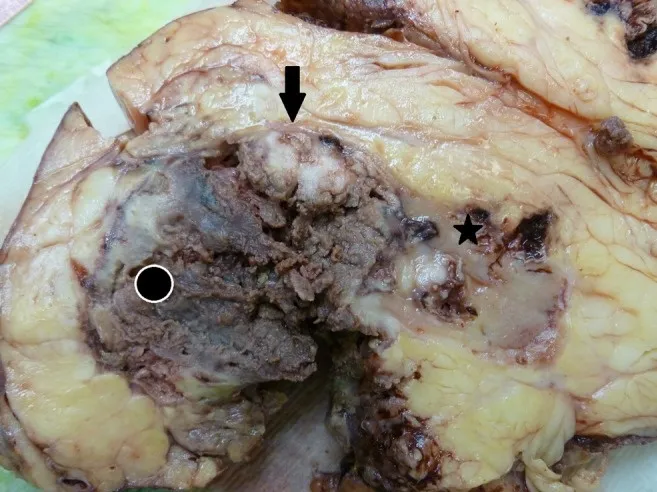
Gross appearance of kidney that has been largely destroyed by a necrotic abscess and tumor centrally (black circle with white edges). More viable tumor is seen peripherally as solid tan nodules (black arrow). A small amount of normal renal cortex and medulla remain (black star).
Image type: pathology (immunostaining)